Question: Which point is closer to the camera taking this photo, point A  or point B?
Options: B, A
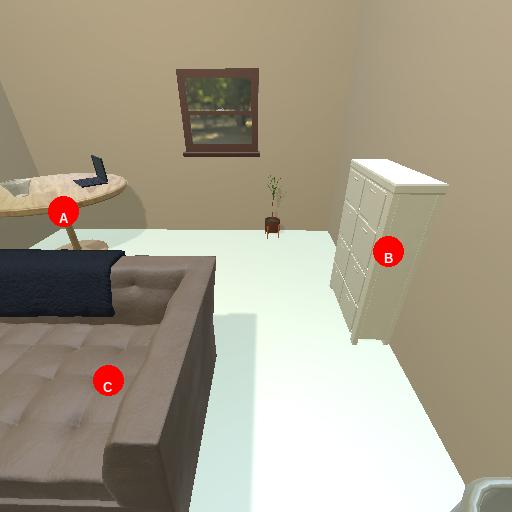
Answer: B